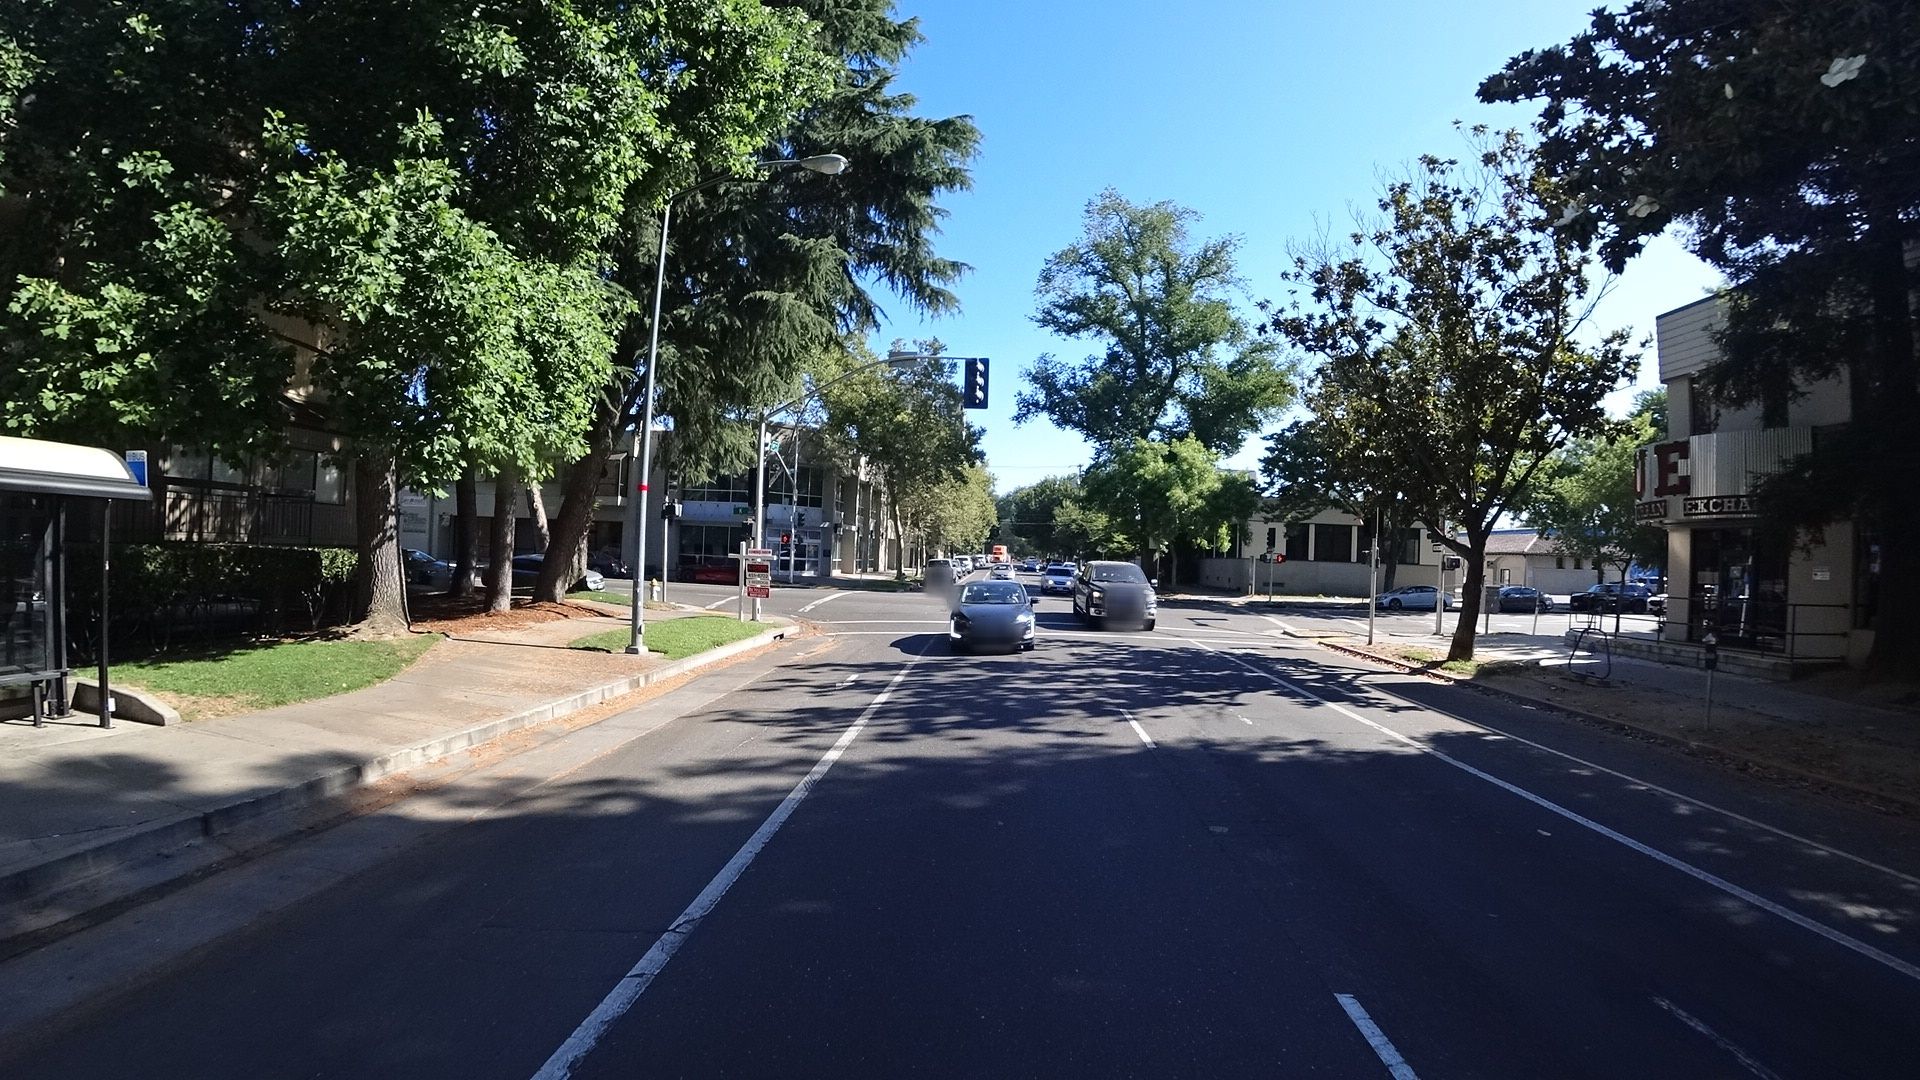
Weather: clear
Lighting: day
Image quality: good
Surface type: cycling surface
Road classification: secondary
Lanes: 2
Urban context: urban centre
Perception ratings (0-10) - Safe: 8.38, Lively: 9.1, Beautiful: 9.35, Boring: 0.75, Depressing: 1.87, Wealthy: 7.45